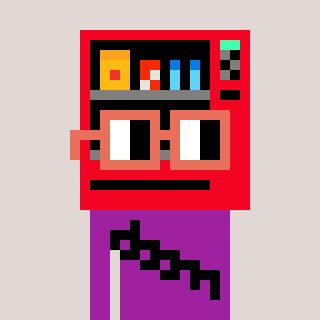
a pixel art character with square orange glasses, a vending machine-shaped head and a magenta-colored body on a warm background